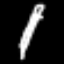
Label: pencil